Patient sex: M
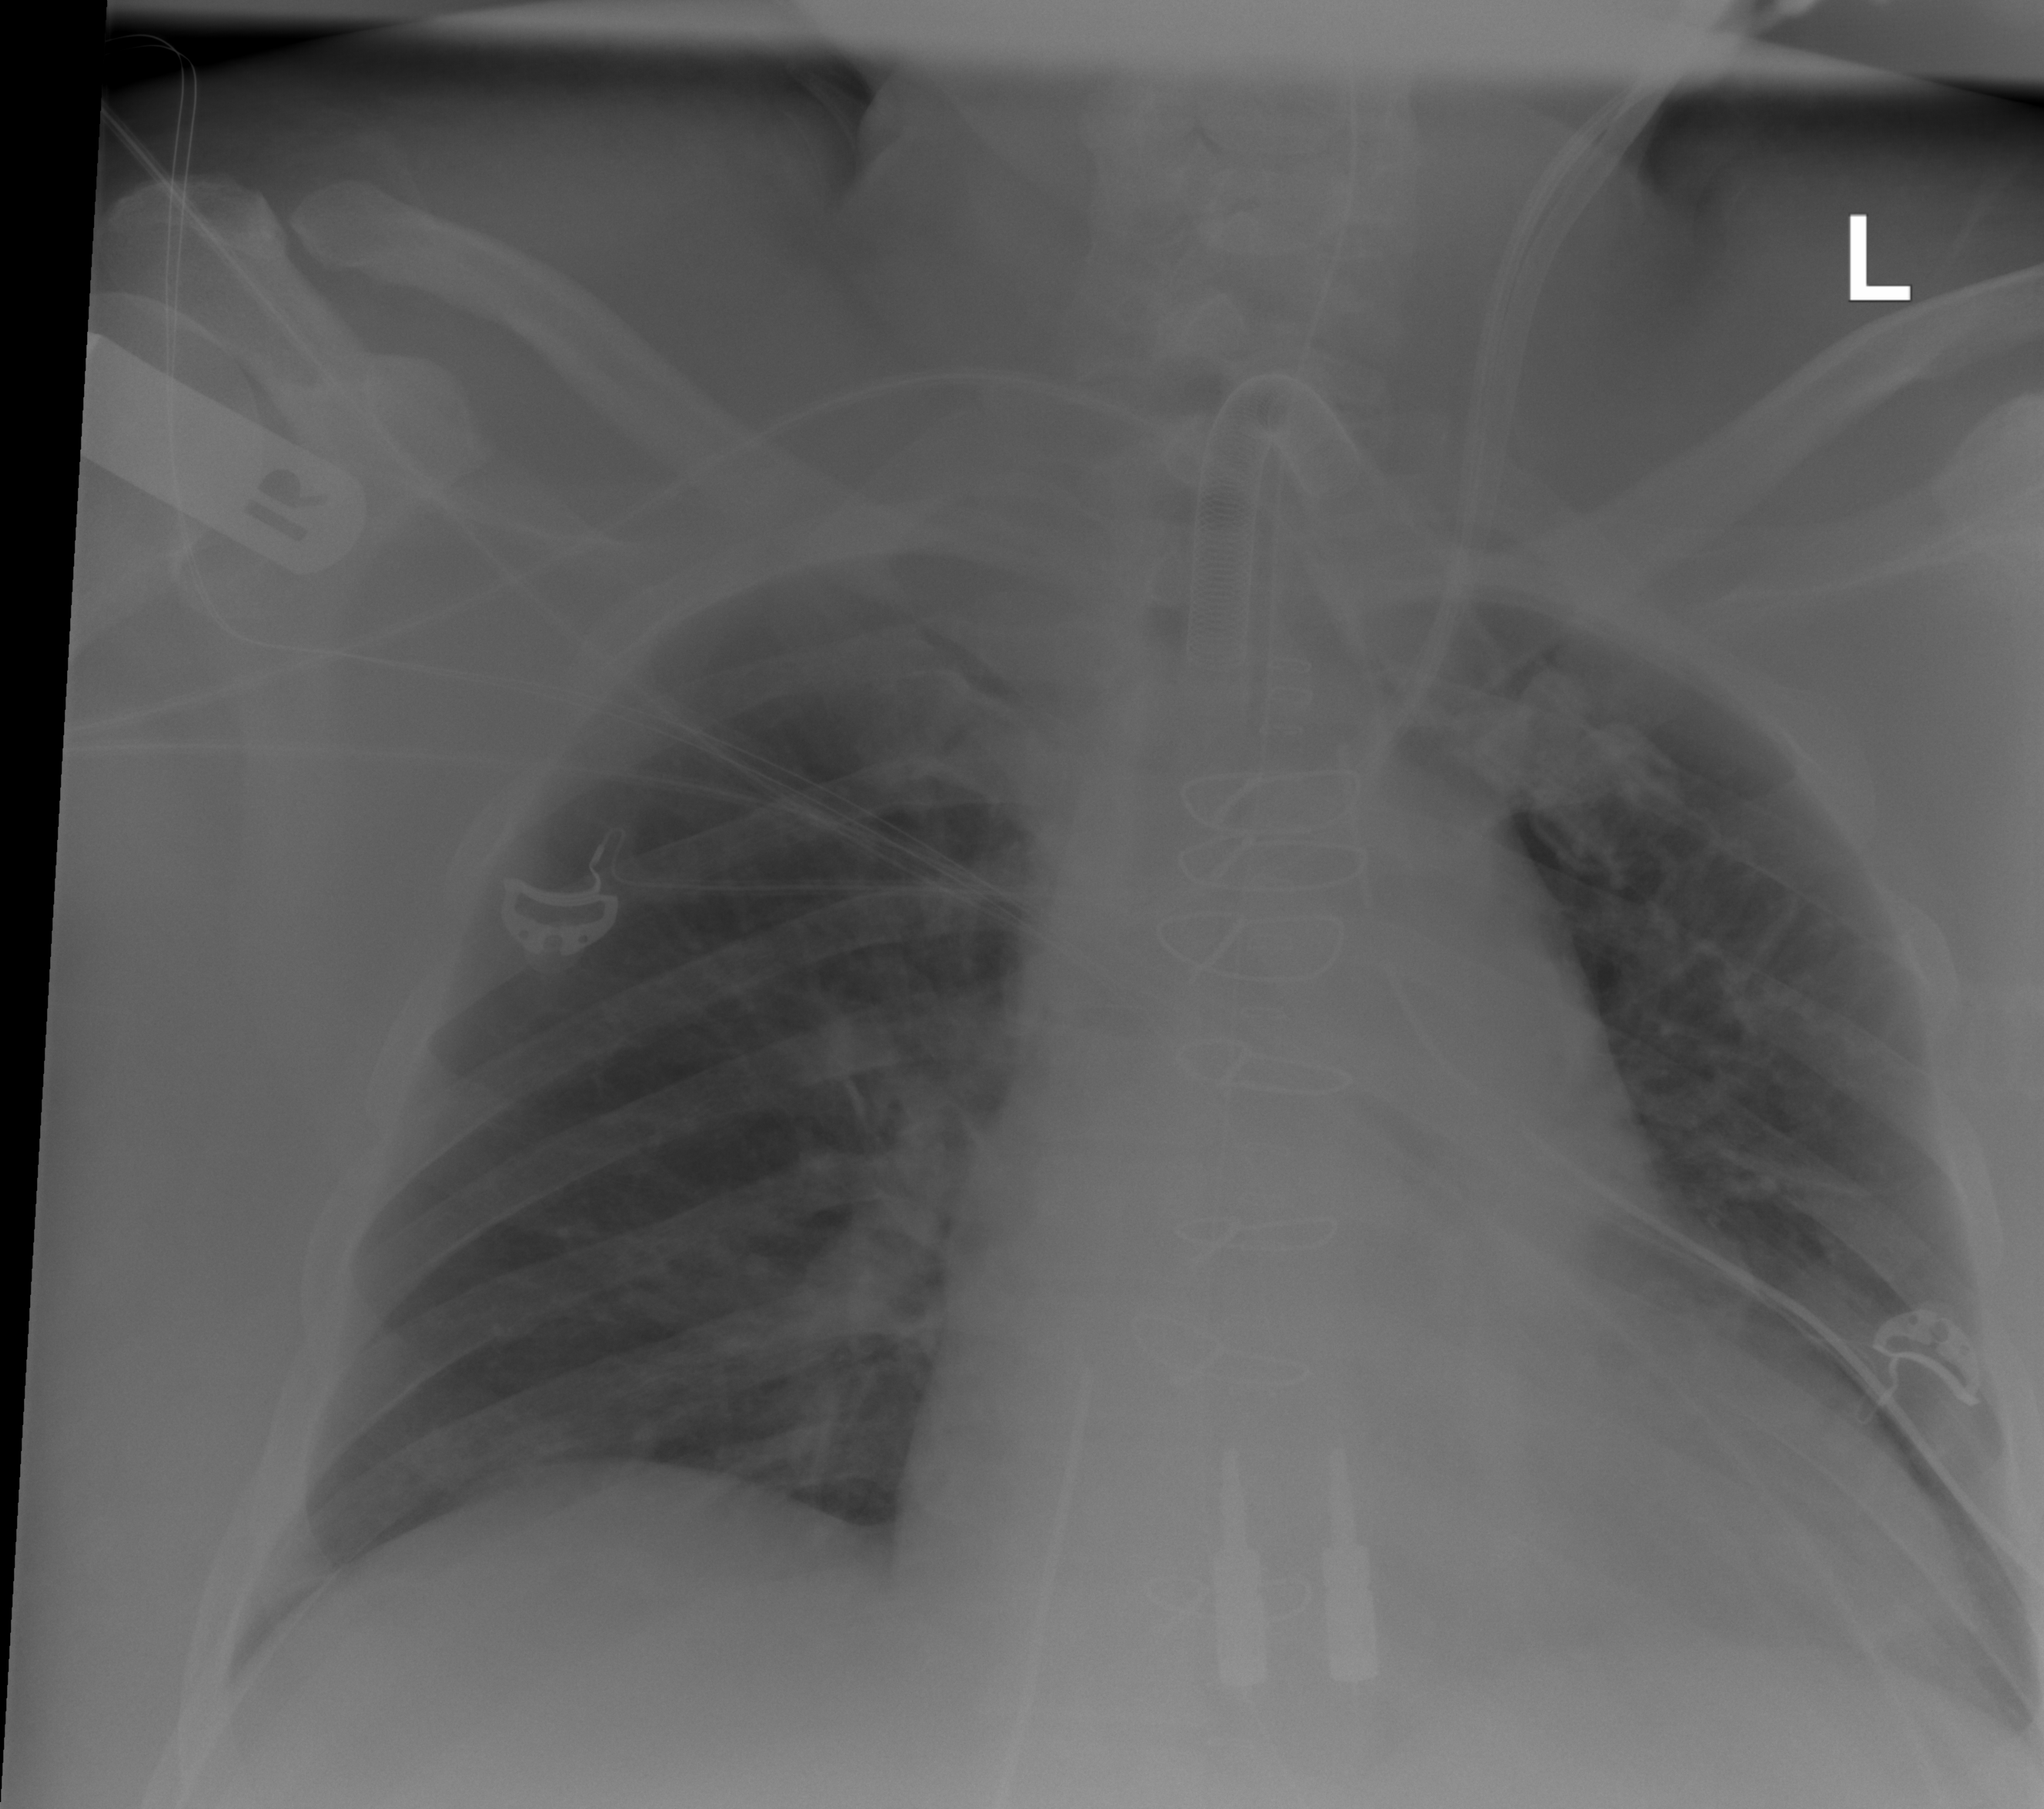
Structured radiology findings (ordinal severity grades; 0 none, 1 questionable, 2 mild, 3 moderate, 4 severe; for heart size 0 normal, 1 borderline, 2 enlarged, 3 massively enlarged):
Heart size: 2
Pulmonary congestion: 2
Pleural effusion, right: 0
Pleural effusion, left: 0
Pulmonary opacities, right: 0
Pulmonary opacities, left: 0
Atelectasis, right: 0
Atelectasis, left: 2